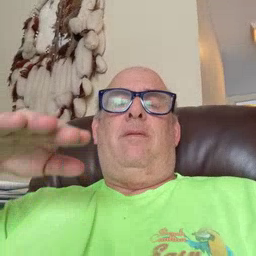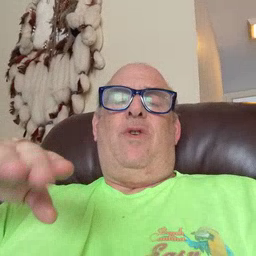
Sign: child